Interaction volume radius: 10 \u00c5
Interaction volume height: 10 \u00c5
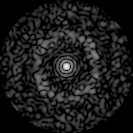
Disorder parameter: 0.7802